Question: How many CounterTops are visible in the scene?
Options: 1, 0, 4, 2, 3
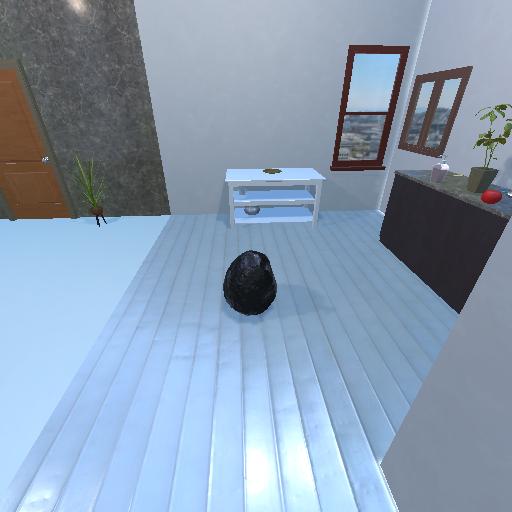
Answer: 1